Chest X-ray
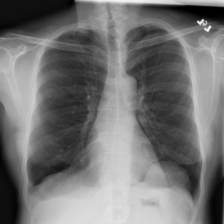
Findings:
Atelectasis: negative
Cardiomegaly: negative
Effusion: negative
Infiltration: negative
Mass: negative
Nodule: negative
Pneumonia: negative
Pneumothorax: negative
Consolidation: negative
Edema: negative
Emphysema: negative
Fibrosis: negative
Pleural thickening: negative
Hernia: negative